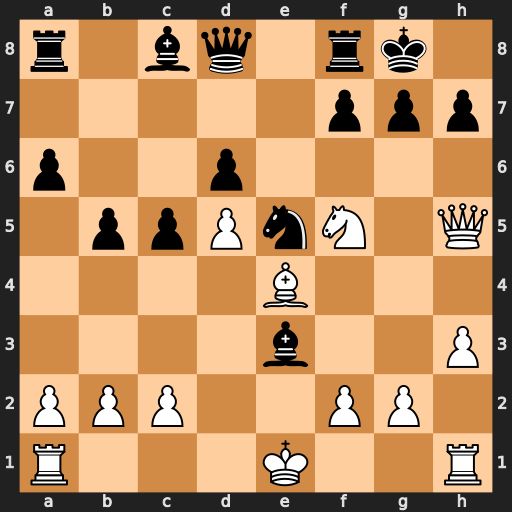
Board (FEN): r1bq1rk1/5ppp/p2p4/1ppPnN1Q/4B3/4b2P/PPP2PP1/R3K2R
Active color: w
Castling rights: KQ
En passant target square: -
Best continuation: Ne7+ Kh8 Qxh7#